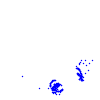
Particle: pion